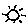
Label: sun